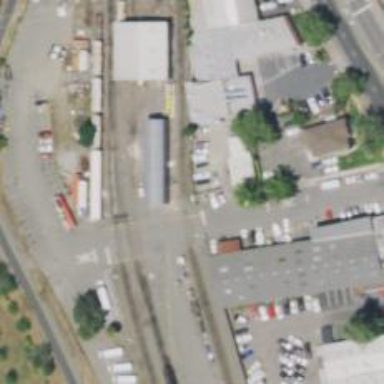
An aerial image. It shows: Railway yard.